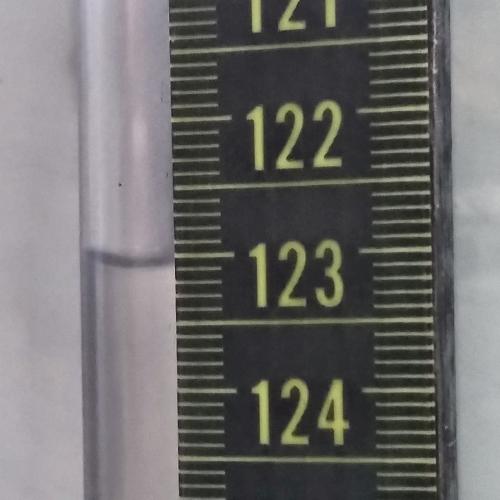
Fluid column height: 123.1 cm